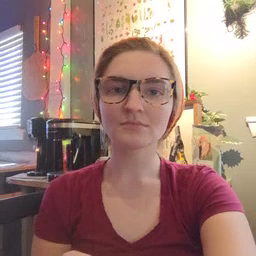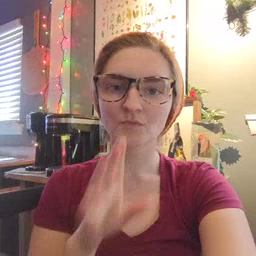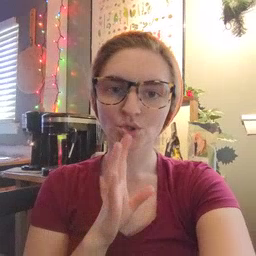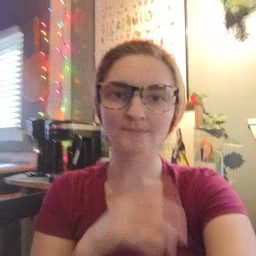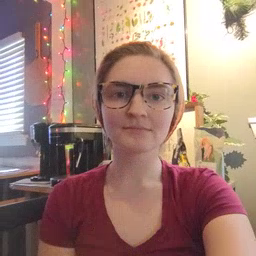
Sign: talk